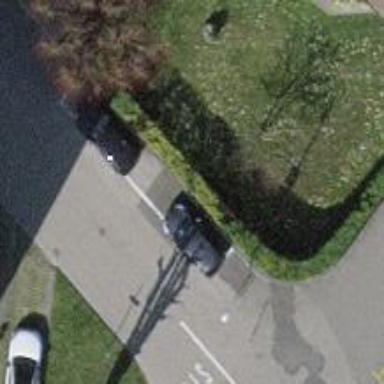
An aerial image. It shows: Street-side parking area.